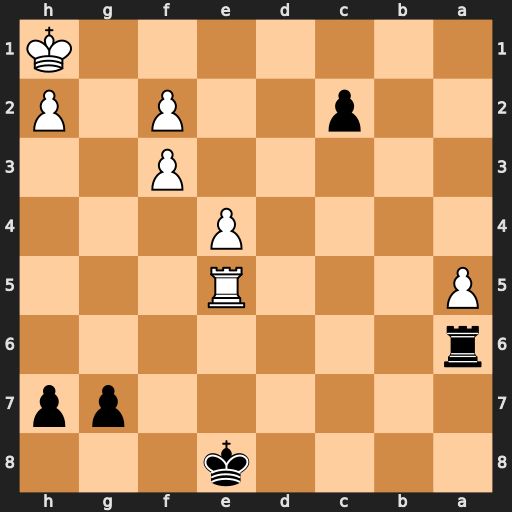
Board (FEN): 4k3/6pp/r7/P3R3/4P3/5P2/2p2P1P/7K
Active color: b
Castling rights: -
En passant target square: -
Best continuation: Kd7 Rc5 Rc6 Rxc2 Rxc2